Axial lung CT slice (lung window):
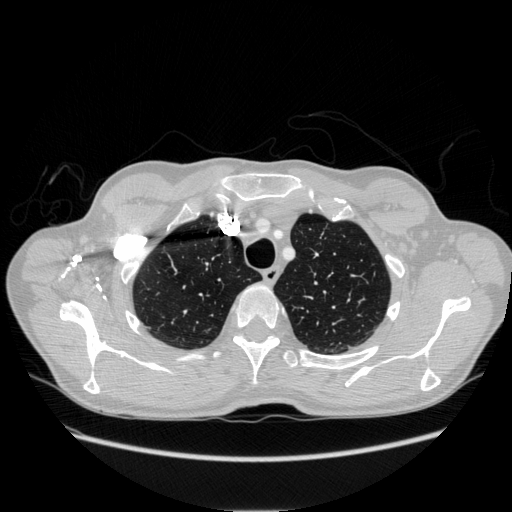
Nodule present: no